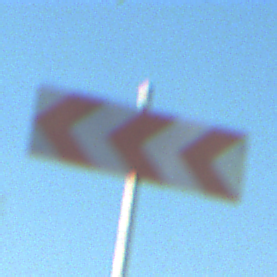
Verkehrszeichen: RichtungstafelnInKurvenGrossRechts
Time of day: SunriseSunset
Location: Outdoor (RoadRail)
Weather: Clear
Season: NotSpecified
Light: Natural